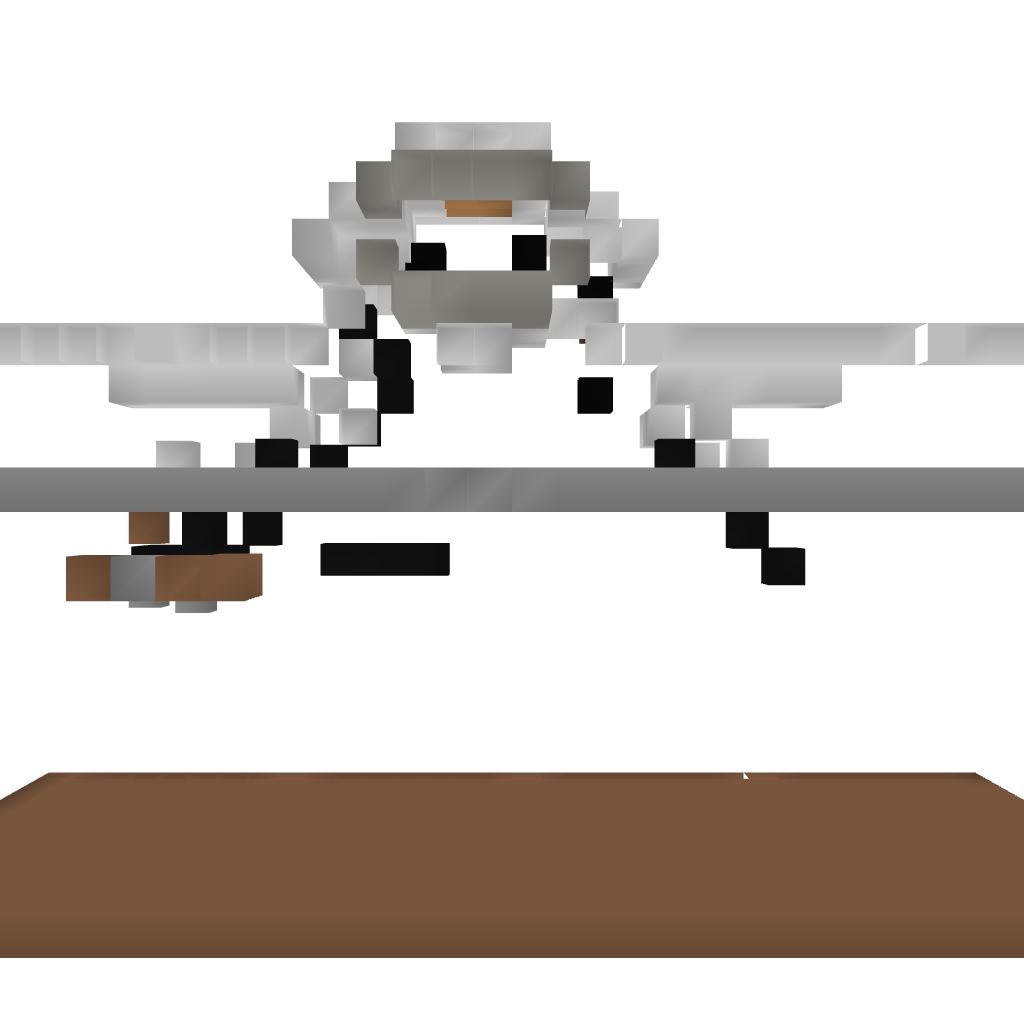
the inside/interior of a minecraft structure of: Futuristic Redstone Gate